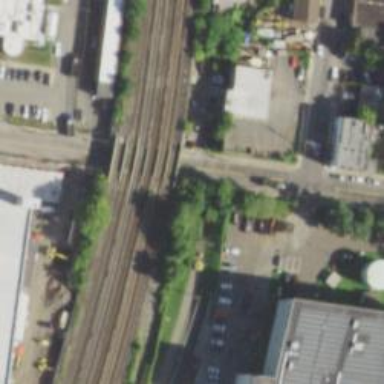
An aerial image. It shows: Bridge with electrified railway tracks.